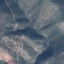
Land use / land cover: HerbaceousVegetation